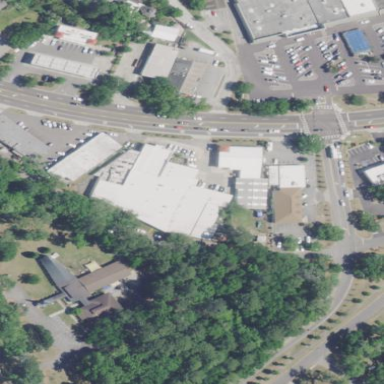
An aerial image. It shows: Supermarket building.